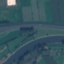
Land use / land cover: River